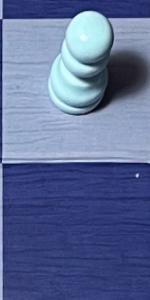
Label: Empty